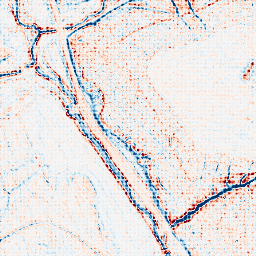
Category: edge_preserving
Decomposition family: anisotropic_diffusion
Decomposition parameters: iterations: 20
kappa: 100
gamma: 0.05
Upsampling method: sinc_blackman
Upsampling parameters: scale: 4
kernel_size: 4
Upsampling scale: 4